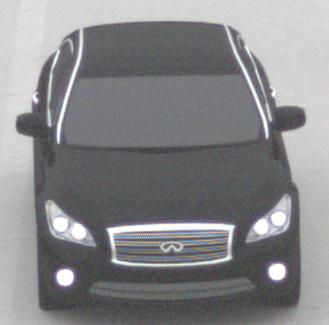
Make: Infiniti
Model: M 37
Detailed model: M (Y51)
Model produced from: 2010/10
Model produced until: 2013/11
Doors: 4
Color: black
Road condition: dry road
Daytime: midday
Contrast: low contrast